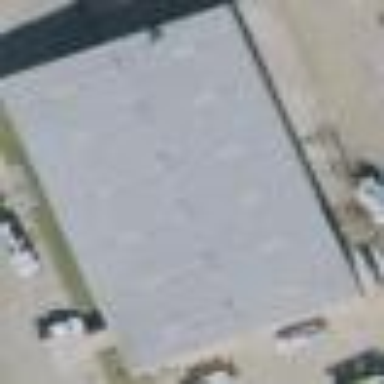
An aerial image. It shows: Warehouse.